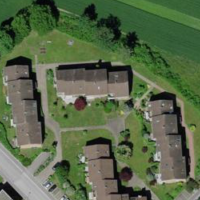
EUNIS habitat code: 55
Species observed at this site:
Prunus padus